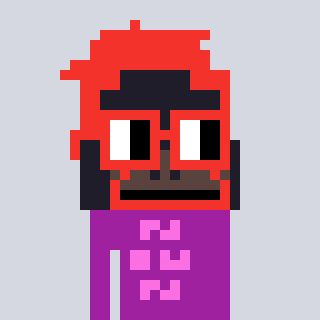
a pixel art character with square red glasses, a orangutan-shaped head and a magenta-colored body on a cool background